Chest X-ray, AP view. Patient: 36 years old, sex M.
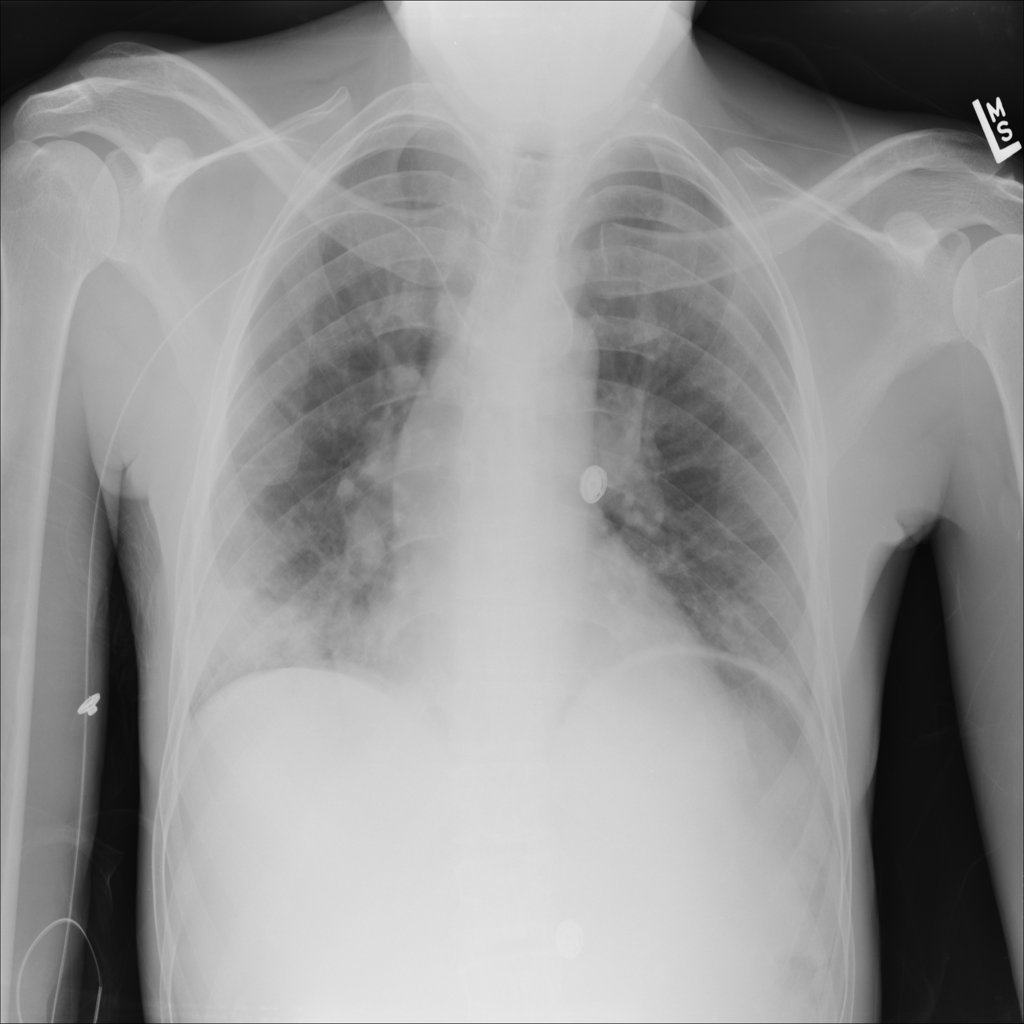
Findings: Pneumonia